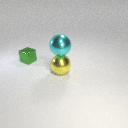
large cyan metal sphere above large yellow metal sphere